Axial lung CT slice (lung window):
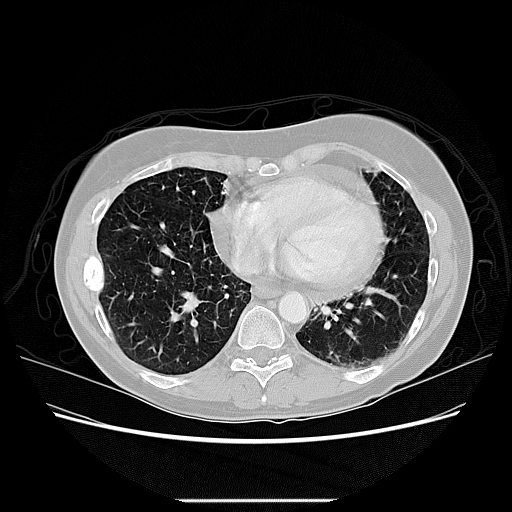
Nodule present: no